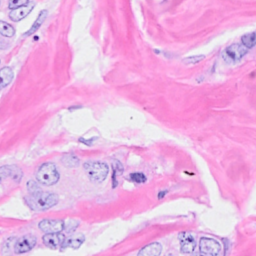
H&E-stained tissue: Breast